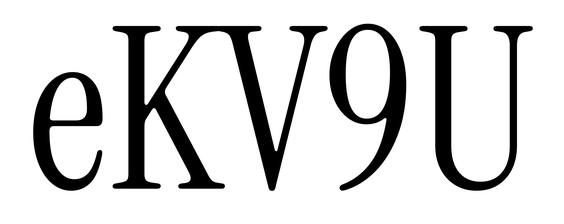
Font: InstrumentSerif-Regular